Interaction volume radius: 5 \u00c5
Interaction volume height: 35 \u00c5
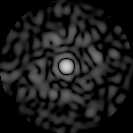
Disorder parameter: 0.8304